Question: This question is an unexpected follow-up from <URL>. While the quoted question was succesfully resolved - there is a caveat. When I introduce more then three conditions to dotplot it doesn't want to draw the vertical ticks |--o--| in the endings of error bars.
As @Josh suggested in the comments, I injected 'browser()' into first line of function that draws updated 'panel.Dotplot' to see what goes wrong, but it didn't come out with anything that helps me to solve it. Here is an example code for four-conditions 'Dotplot()' with updated 'panel.Dotplot' function that doesn't work. It will work, if you decrease number of conditions (check answer for the question quoted above):
'''
require(Hmisc)
#Fake conditions
mean = c(1:18)
lo = mean-0.2
up = mean+0.2
name = c("a","b","c")
cond1 = c("A","B","C")
cond2 = c(rep("E1",9),rep("E2",9))
d = data.frame (name = rep(name,6), mean, lo, up,
cond1=rep(cond1,each=3,times=2), cond2)
# Create the customized panel function
mypanel.Dotplot <- function(x, y, ...) {
panel.Dotplot(x,y,...)
tips <- attr(x, "other")
panel.arrows(x0 = tips[,1], y0 = y,x1 = tips[,2],
y1 = y,length = 0.1, unit = "native",
angle = 90, code = 3)
}
#Draw Dotplot - 'panel.Dotplot' doesn't change anything
setTrellis()
Dotplot(name ~ Cbind(mean,lo,up) | cond1 * cond2, data=d, ylab="", xlab="",col=1,
panel = mypanel.Dotplot)
'''

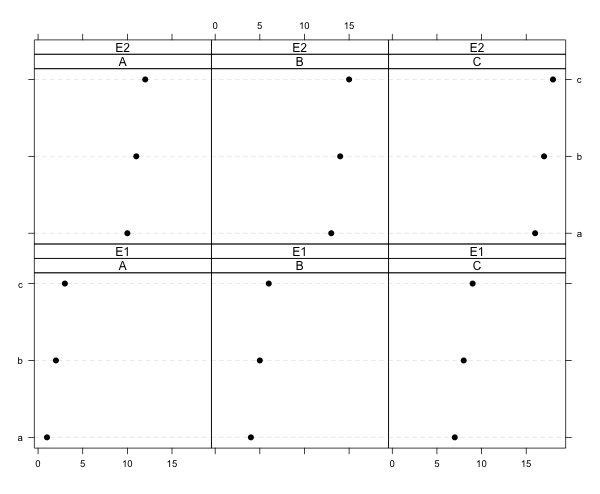
Answer: The error bars are in fact being rendered, but are not visible due to their very short length (+- 0.2 units). Increasing the error to +- 1 results in the following (I've also increased the 'length' specified in 'panel.arrows' - i.e. the error bar cap length - to 0.5):

If your true data is so precise relative to the range of x-values then you might want to consider smaller points (so they aren't as prone to obscuring the error bars) or a layout that exaggerates the x axis. For example, the following uses your original error of +- 0.2 units, and your original arrow cap 'length' of 0.1:
'''
Dotplot(name ~ Cbind(mean,lo,up) | cond1 * cond2, data=d, ylab="", xlab="",
col=1, panel = mypanel.Dotplot, pch=20, cex=0.4, layout=c(1, 6), strip=FALSE,
strip.left=strip.custom(par.strip.text=list(cex=0.75), bg=0, fg=0))
'''